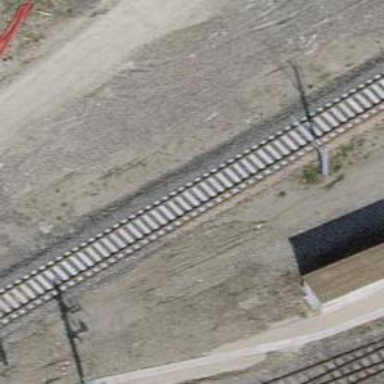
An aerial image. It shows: Railway yard with electrified contact lines.